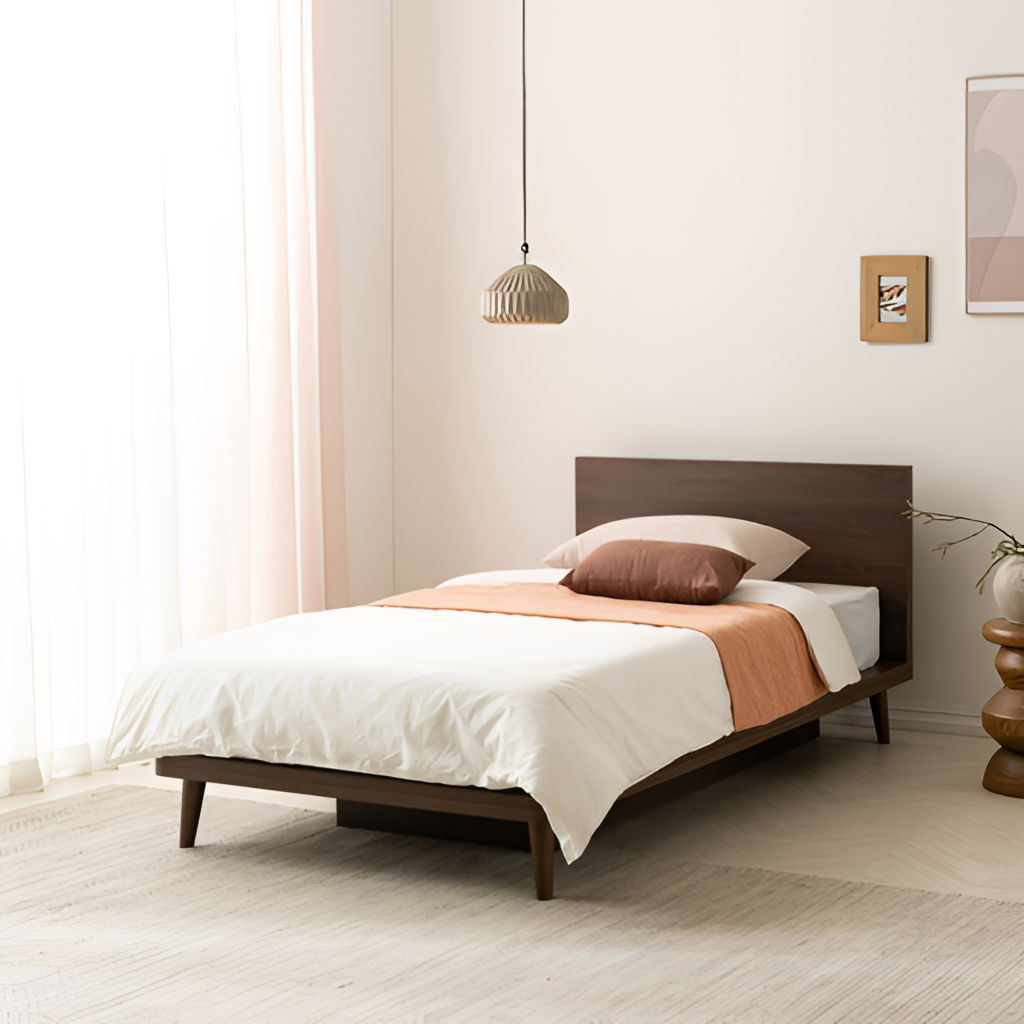
bedroom, wood bed frame, wood flooring, with chevron pattern, contemporary, white paint wallpaper, with solid pattern